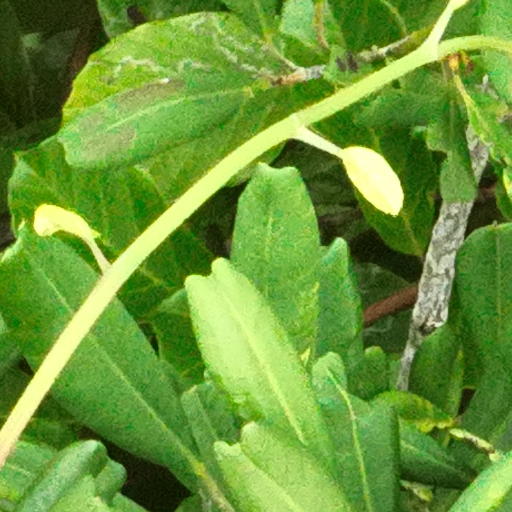
Species: Calophyllum longifolium
GBIF accepted scientific name: Calophyllum longifolium
Crown area (m\u00b2): 262.481